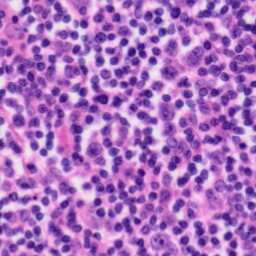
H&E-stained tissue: Tonsil